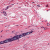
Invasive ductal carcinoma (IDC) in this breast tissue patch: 0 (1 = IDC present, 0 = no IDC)